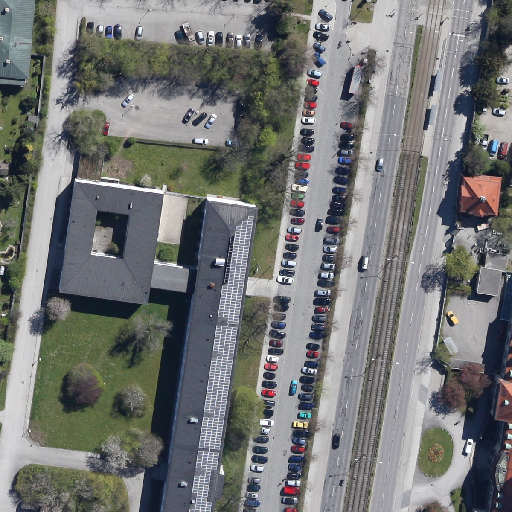
Referring expression: sidewalk along with tree